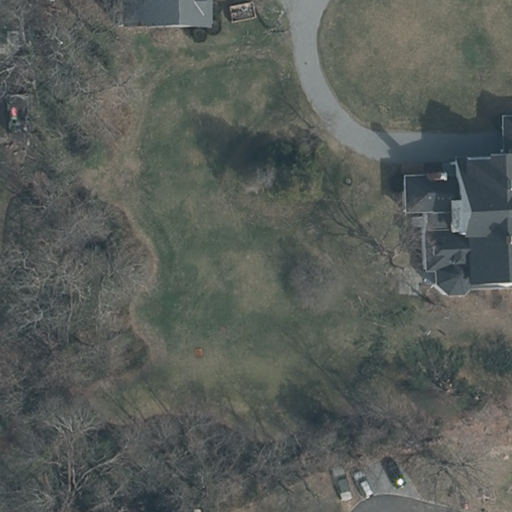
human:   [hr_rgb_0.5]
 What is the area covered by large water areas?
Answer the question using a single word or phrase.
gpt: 0m2

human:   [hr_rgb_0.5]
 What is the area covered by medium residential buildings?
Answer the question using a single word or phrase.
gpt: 159m2

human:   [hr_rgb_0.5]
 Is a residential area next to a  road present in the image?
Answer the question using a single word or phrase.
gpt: no

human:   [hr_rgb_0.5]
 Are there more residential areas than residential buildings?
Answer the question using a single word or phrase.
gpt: no

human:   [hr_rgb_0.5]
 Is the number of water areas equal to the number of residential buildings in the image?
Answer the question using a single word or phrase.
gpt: no

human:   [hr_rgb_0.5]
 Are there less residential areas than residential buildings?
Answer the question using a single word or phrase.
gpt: no

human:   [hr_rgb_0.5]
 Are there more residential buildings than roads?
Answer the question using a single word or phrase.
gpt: yes

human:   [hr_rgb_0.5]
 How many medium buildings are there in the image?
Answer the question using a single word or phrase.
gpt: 2

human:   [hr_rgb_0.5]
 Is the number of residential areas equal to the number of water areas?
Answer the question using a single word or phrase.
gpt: no

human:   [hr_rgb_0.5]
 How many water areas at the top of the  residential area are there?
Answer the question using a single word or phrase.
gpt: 0

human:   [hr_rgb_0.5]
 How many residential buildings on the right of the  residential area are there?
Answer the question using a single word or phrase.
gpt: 1

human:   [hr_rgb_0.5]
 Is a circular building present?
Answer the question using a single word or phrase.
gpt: no

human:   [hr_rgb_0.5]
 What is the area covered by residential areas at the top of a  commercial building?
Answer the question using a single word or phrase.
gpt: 0m2

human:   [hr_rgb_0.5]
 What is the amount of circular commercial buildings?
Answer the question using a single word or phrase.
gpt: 0

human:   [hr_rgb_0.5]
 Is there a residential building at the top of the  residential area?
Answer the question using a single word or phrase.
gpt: yes

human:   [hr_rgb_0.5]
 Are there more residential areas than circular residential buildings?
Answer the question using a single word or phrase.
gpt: yes

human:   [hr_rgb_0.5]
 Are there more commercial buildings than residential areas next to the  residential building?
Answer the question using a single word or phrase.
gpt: no

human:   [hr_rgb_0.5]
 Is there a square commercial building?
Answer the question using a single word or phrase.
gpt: no

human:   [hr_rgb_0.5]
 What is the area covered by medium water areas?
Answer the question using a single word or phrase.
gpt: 0m2

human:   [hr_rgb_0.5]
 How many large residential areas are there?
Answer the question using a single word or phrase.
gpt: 1

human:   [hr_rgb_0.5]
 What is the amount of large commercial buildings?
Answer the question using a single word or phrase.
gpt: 0

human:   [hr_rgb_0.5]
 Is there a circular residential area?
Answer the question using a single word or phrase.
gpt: no

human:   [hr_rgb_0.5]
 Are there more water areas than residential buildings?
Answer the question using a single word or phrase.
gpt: no

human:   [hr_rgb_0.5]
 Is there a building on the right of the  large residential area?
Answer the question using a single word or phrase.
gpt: yes

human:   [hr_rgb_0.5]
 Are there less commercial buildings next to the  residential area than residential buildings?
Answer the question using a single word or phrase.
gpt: yes

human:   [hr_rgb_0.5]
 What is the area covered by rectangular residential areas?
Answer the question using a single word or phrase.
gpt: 10595m2

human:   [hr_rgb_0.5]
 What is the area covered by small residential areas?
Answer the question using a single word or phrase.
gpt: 0m2

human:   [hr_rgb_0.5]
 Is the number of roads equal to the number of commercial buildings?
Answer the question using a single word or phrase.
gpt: yes

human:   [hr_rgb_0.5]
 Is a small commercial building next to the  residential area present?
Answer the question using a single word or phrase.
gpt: no

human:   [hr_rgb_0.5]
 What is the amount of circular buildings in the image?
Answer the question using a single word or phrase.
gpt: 0

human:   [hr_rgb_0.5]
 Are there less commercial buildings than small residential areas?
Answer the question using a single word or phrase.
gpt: no

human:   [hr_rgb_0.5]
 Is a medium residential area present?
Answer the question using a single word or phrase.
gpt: no

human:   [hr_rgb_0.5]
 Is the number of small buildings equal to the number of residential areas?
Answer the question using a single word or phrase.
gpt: no

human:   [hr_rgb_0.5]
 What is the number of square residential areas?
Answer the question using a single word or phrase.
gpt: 0

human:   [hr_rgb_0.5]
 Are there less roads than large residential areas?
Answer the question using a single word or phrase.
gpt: yes

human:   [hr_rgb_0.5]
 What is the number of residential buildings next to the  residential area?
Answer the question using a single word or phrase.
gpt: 1